Interaction volume radius: 10 \u00c5
Interaction volume height: 20 \u00c5
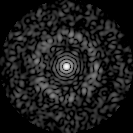
Disorder parameter: 0.8391